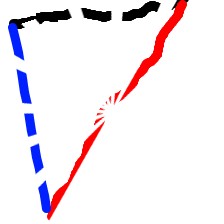
Shape: triangle